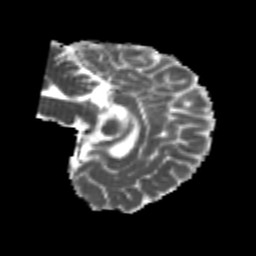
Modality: MD
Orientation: sagittal
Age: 22
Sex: female
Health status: healthy
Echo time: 0.074 s